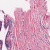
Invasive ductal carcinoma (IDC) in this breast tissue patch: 1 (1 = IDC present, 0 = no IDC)